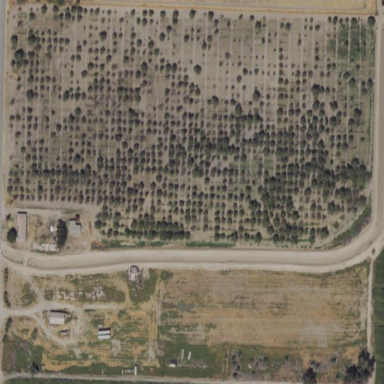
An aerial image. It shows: Orchard filled with walnut trees.